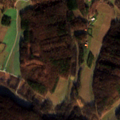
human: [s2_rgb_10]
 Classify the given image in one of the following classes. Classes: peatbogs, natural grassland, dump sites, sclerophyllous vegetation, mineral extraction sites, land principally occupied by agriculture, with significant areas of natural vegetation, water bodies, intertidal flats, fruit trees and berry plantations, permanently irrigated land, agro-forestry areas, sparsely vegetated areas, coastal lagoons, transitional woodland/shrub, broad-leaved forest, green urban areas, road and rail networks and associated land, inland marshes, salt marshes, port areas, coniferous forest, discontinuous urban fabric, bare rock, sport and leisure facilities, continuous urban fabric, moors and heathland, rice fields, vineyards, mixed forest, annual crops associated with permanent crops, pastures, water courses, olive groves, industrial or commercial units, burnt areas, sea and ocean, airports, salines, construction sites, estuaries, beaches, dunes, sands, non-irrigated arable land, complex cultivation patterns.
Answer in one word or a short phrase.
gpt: non-irrigated arable land, complex cultivation patterns, broad-leaved forest